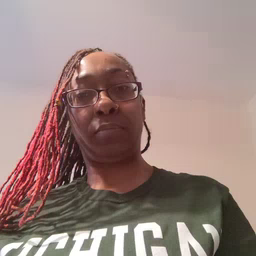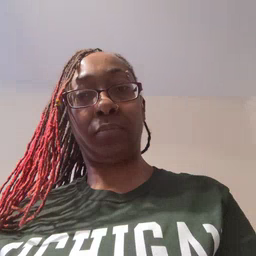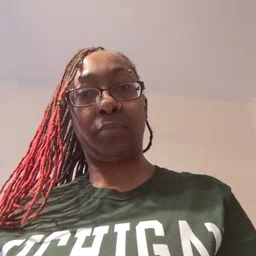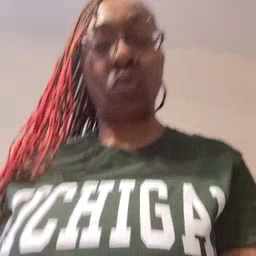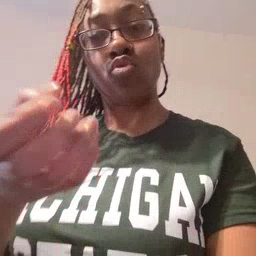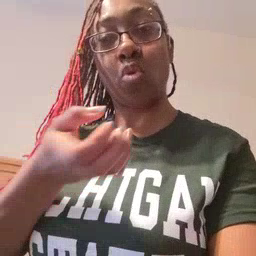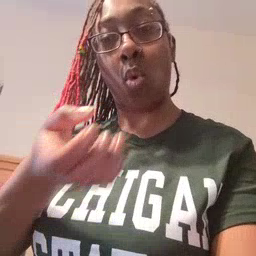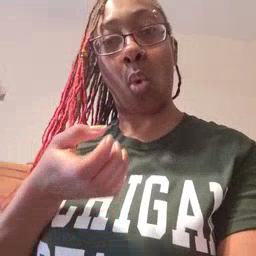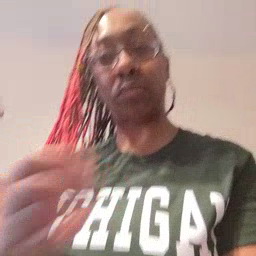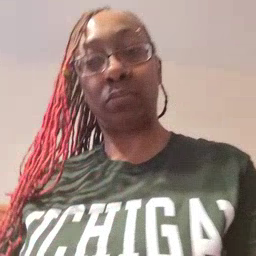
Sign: drawer